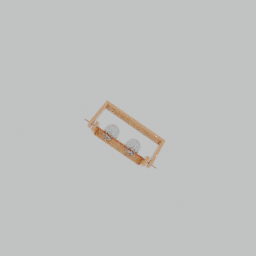
Label: decoration